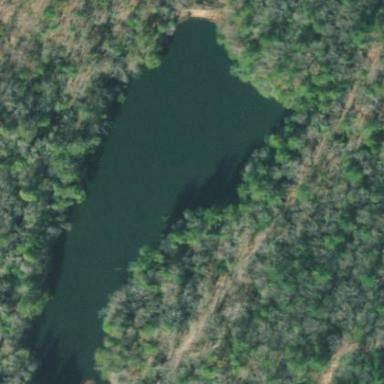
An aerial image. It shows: Lake within reservoir area.